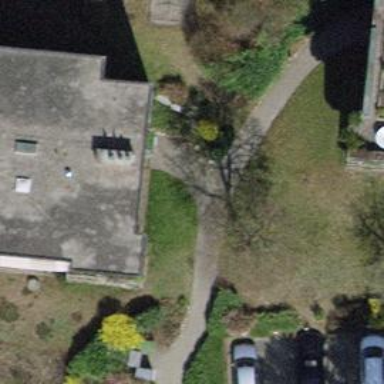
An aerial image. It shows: Sidewalk.